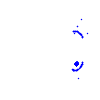
Particle: electron